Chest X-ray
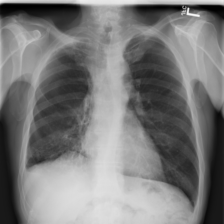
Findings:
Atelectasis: negative
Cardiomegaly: negative
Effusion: negative
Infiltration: negative
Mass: negative
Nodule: negative
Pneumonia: negative
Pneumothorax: negative
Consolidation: negative
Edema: negative
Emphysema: negative
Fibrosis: positive
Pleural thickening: positive
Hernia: negative